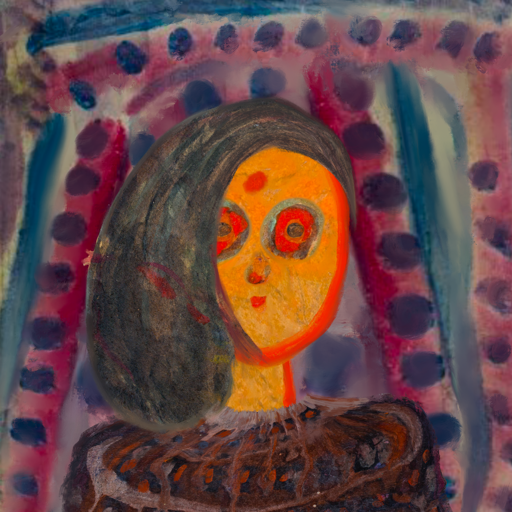
Background: HillGirl, Head And Neck Front: Sisters, Face Front: Sisters, Bust: Hypocrite, Hair Front: Gypsy_Mother, Head Accessory: Blank, Second Necklace: Blank, Necklace: Blank, Baby: Blank